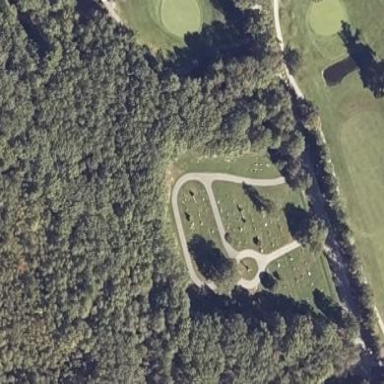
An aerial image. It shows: Cemetery.